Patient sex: M
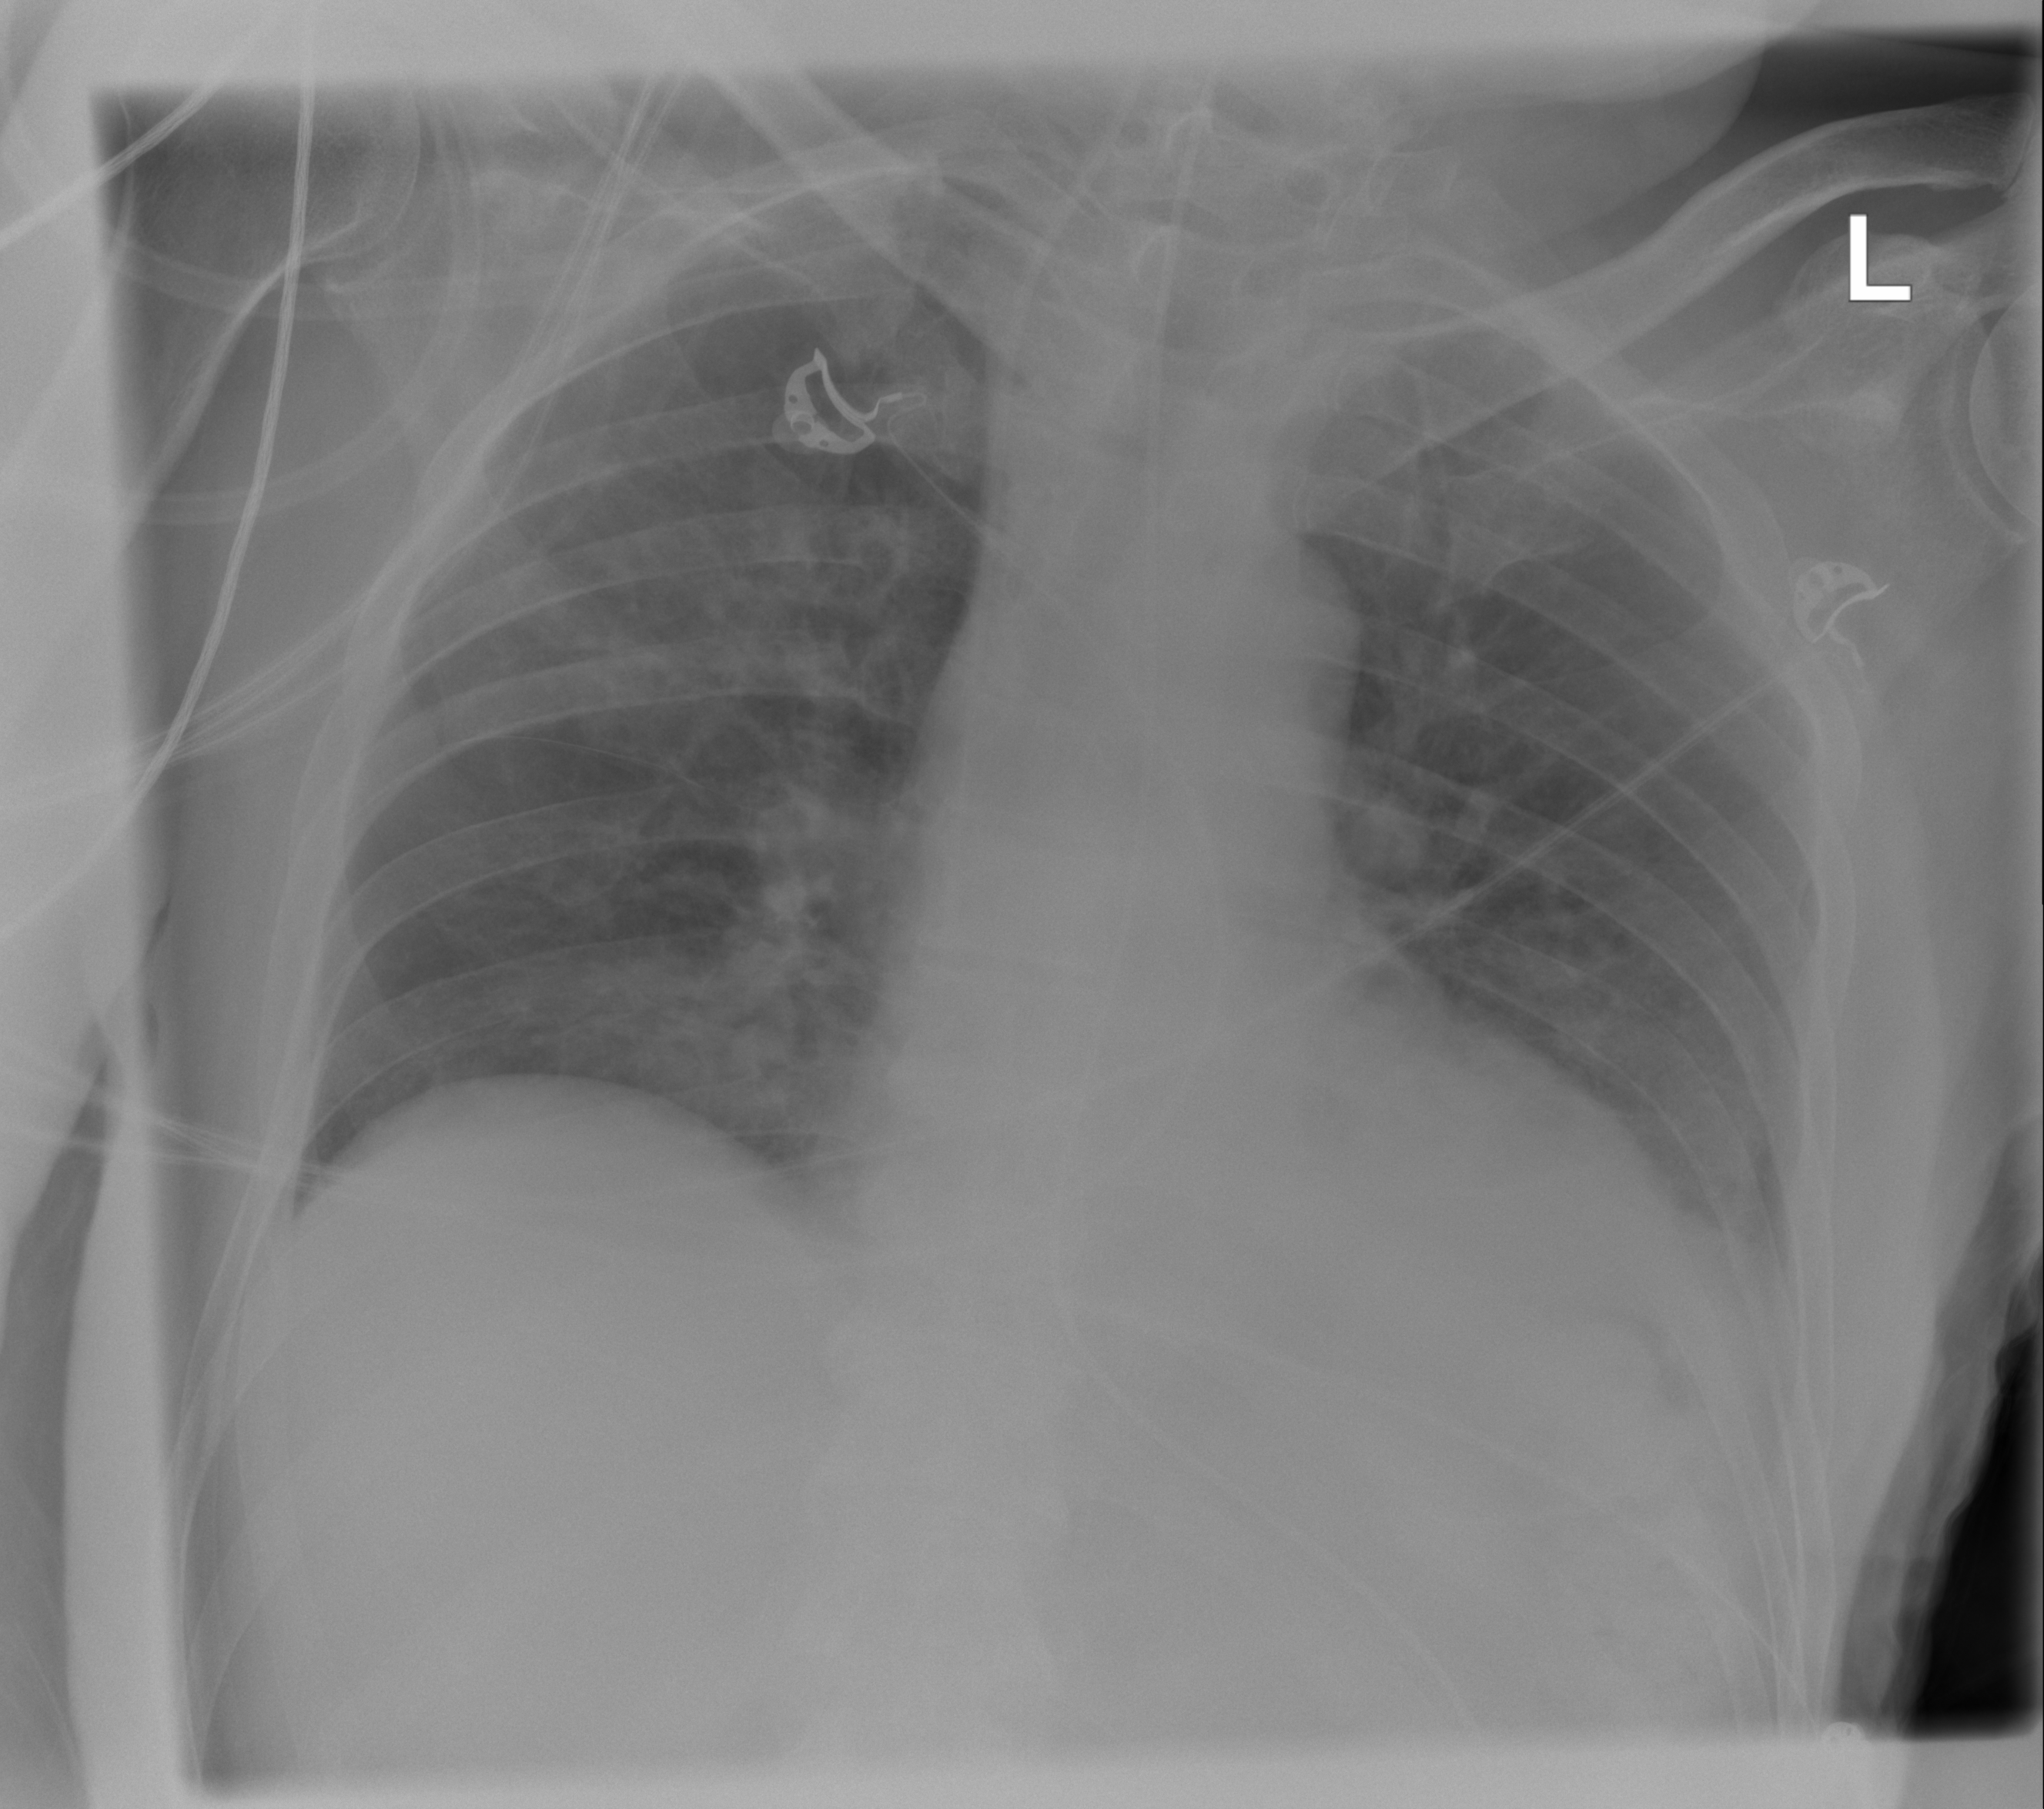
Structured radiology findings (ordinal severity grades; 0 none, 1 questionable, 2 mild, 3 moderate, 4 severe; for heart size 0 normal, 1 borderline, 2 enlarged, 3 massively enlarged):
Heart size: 0
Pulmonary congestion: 0
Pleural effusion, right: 2
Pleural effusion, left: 2
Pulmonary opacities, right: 0
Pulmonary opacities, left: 2
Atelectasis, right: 2
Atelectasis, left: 2